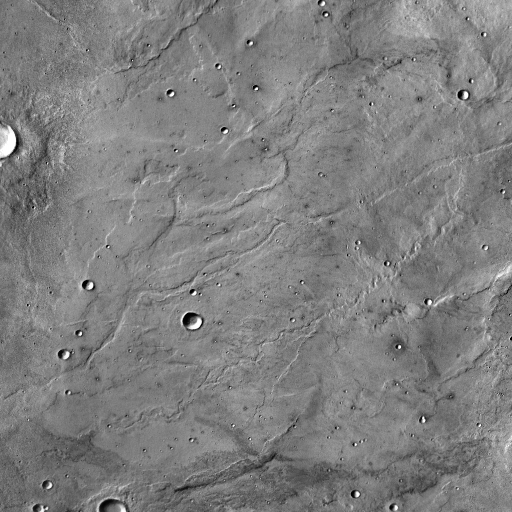
Crater classes present: Background, Other, Buried